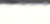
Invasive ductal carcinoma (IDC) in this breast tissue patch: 0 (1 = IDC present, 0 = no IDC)